Question: I am having trouble figuring out why sending info to a post request to my app always shows empty (some of this omitted for brevity).
'''
var express = require('express');
var routes = require('./routes');
var user = require('./routes/user');
var http = require('http');
var path = require('path');
var app = express();
// all environments
app.set('port', process.env.PORT || 3000);
app.set('views', path.join(__dirname, 'views'));
app.set('view engine', 'jade');
app.use(express.favicon());
app.use(express.logger('dev'));
app.use(express.json());
app.use(express.urlencoded());
app.use(express.methodOverride());
app.use(app.router);
app.use(require('less-middleware')(path.join(__dirname, 'public')));
app.use(express.static(path.join(__dirname, 'public')));
app.use(express.bodyParser());
app.post('/sendmail', function(req, res) {
console.log(req.body);
});
http.createServer(app).listen(app.get('port'), function(){
console.log('Express server listening on port ' + app.get('port'));
});
'''

Posting to that URL logs this in the console:
'''
Express server listening on port 3000
{}
'''
What gives?
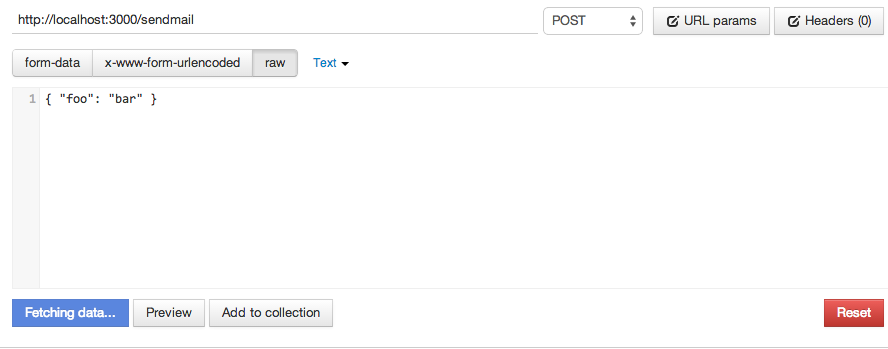
Answer: This is not exactly the solution you are looking for (I am sorry, don't vote me down just for this one :) ) but I still wanted to share my own experience with postman, node and automated testing frameworks, hope it will at least allow you to carry on with what you are doing.
To my experience there is either something wrong with postman or I am missing a vital bit of information. Let me explain, when I just started using postman, I was able to successfully POST data to my node app, but then suddenly it refused to work as expected ( edit: same problem you are having here... 'body' is arriving with no data inside )... and yes I know the bit about header types and triple checked the settings in postman and what's not.
Having failed to work out what was wrong with this application and not willing to waste any more time I rolled back to using a good-old way of testing using a simple framework with a little help from HTTP library.
A very simple to use combo of <URL> will let you have a bunch of control over what and how you want to test your app and basically simulate completely all aspects of interaction with your app in whichever order you require and so forth...